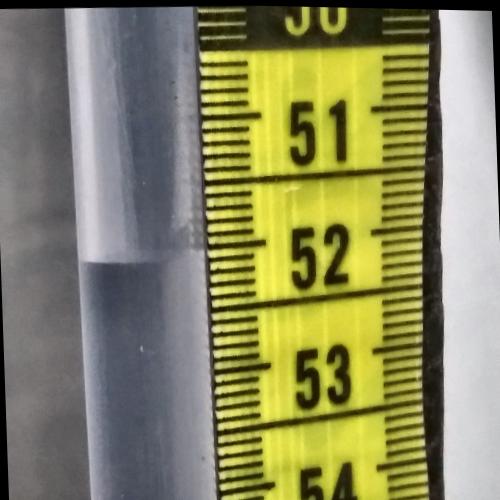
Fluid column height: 52.1 cm